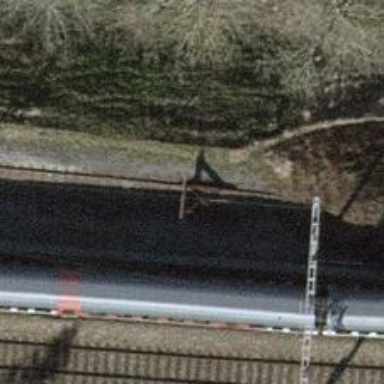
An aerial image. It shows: Railway yard with electrified tracks and single track.